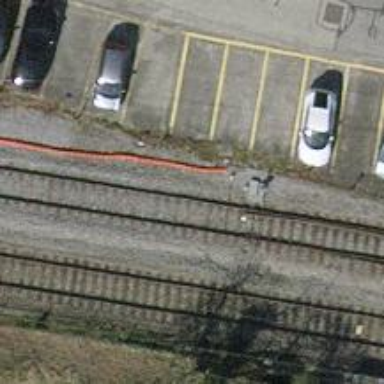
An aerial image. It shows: Railway switch.